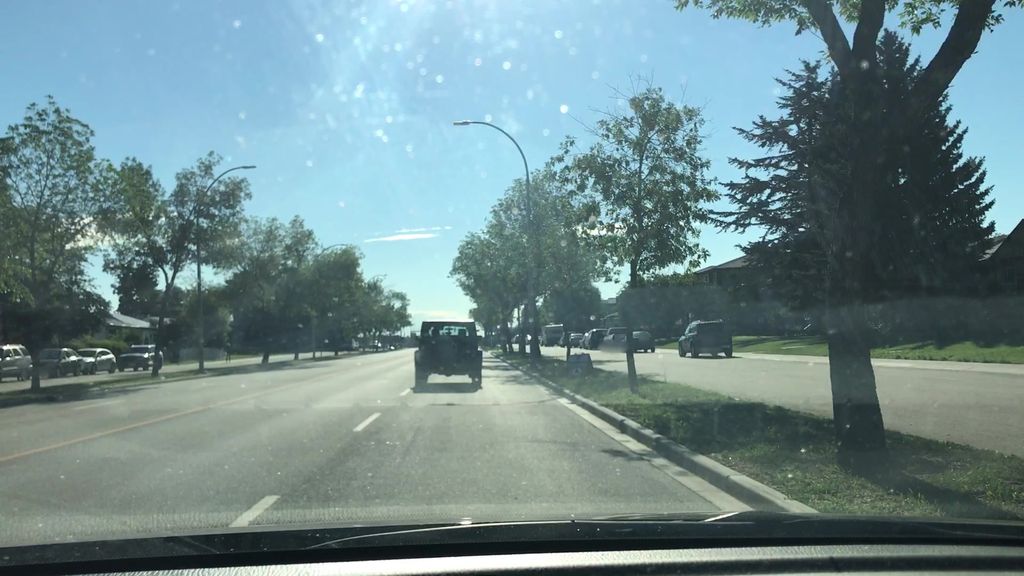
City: edmonton